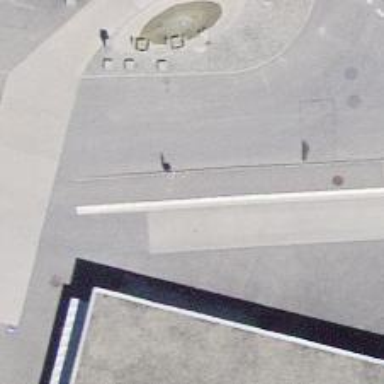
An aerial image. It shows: Bus stop with platform for public transport.